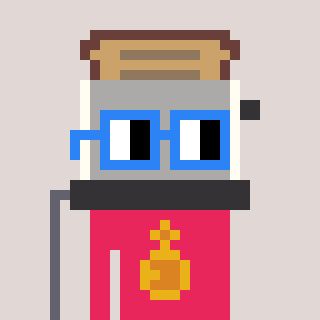
a pixel art character with square blue glasses, a toaster-shaped head and a redpinkish-colored body on a warm background